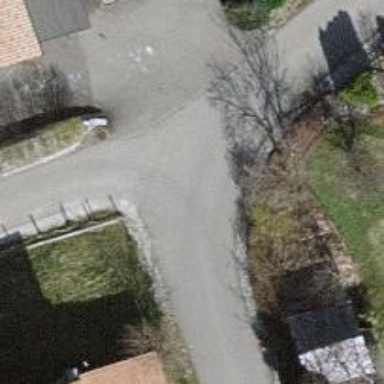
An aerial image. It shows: Smooth asphalt road in residential area.